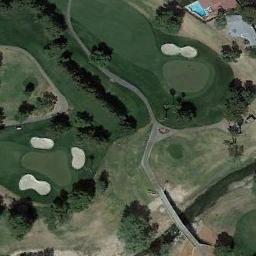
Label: golf_course